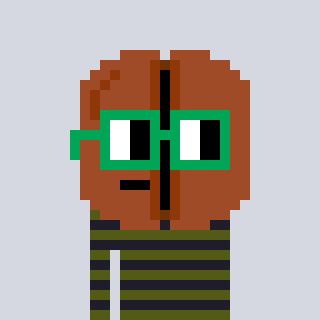
a pixel art character with square green glasses, a coffeebean-shaped head and a grayscale-colored body on a cool background